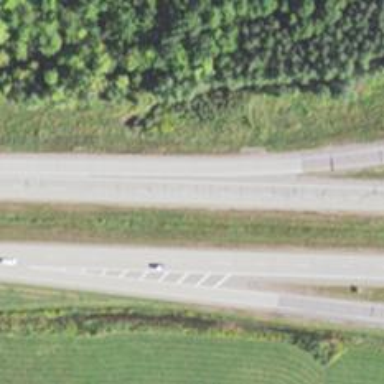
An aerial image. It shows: Trunk highway with expressway features.